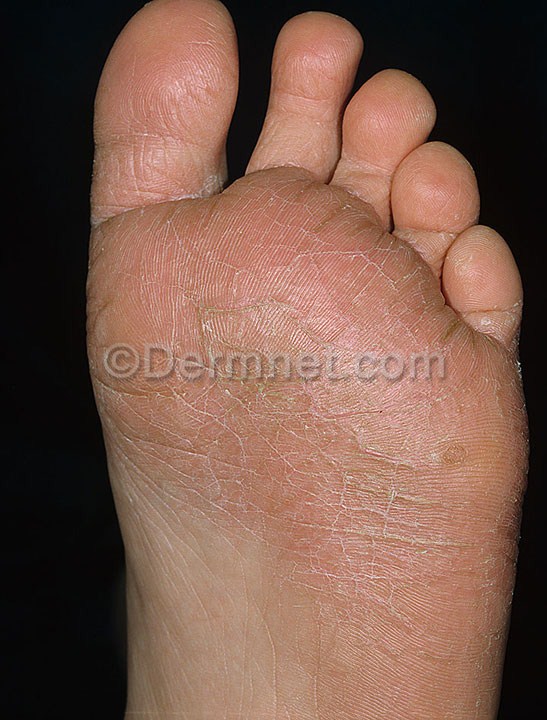
Disease: Eczema Photos